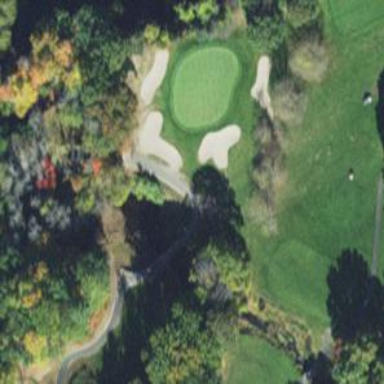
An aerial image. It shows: Path on bridge designed for golf carts.